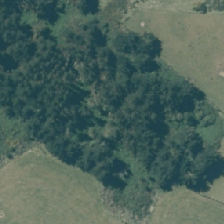
Land cover: indigenous_forest